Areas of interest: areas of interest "Commercial service"
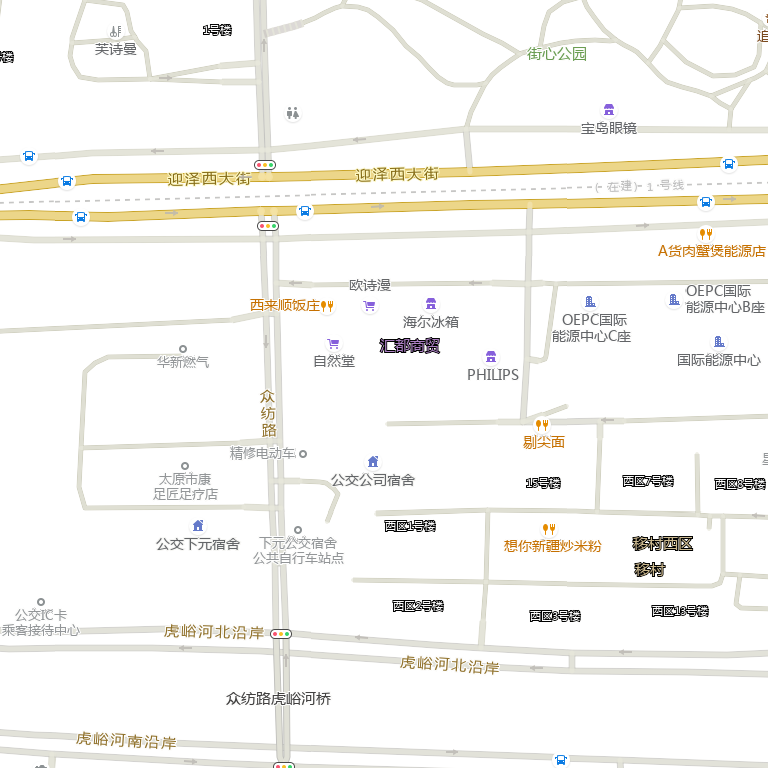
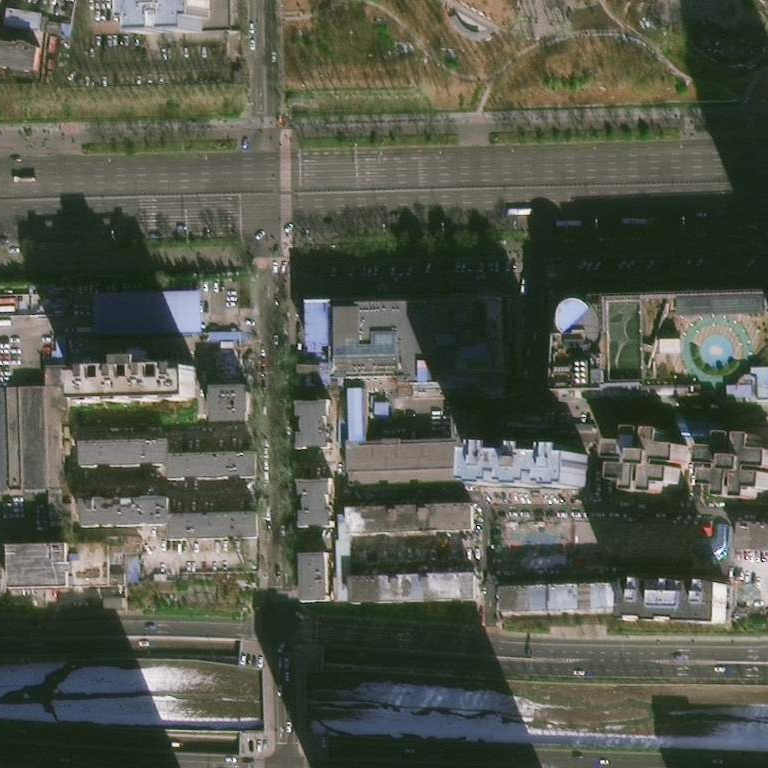